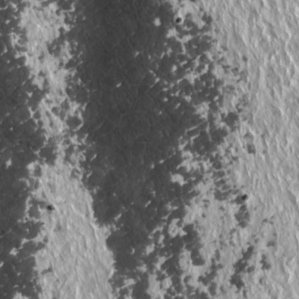
Label: frost